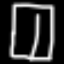
Label: pants